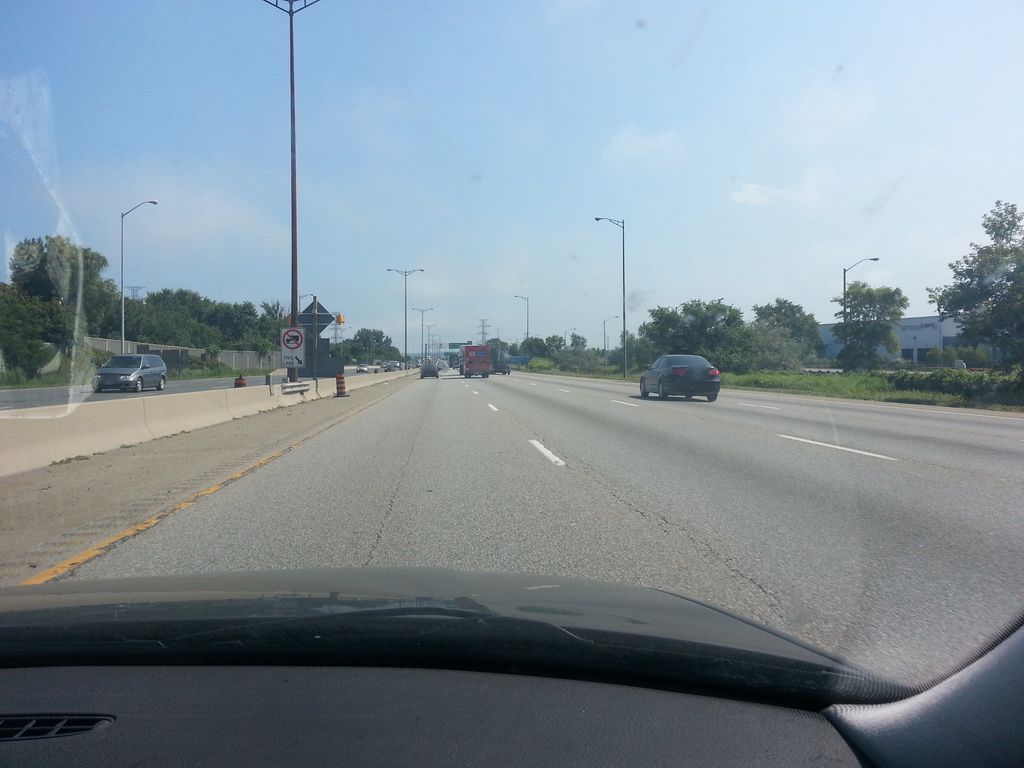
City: hamilton